【题型】解答题　【知识点】立体几何　【难度】medium
将一块边长为10cm的正方形铁片制作一个正四棱锥的容器. 同学们设计了甲、乙、丙三个不同的方案，各自裁下阴影部分，用余下的制作成正四棱锥容器罩，形如最右边的图. 甲和丙是去制作有盖的容器罩，乙是去制作无盖的容器罩. 假设加工过程中铁片损失忽略不计. 设甲、乙、丙中白色的四个等腰三角形的底边分别是 \(x\)、\(m\)、\(n\).

(1) 请你选择其中的某一个方案，而且只需选一个方案（选择超过一个方案的，按第一个方案处理）. 你选择的方案是 \underline{\quad\quad}，求解以下2个问题：

\ding{172} 求出所选方案相对应的棱锥的侧面积 \(S(x)\)、\(S(m)\)、\(S(n)\)；

\ding{173} 求出所选方案相对应棱锥的体积 \(V(x)\)、\(V(m)\)、\(V(n)\) 的最大值.

(2) 假设三个方案中相应的体积最大值分别记作 \(V(x)_{\max}\)、\(V(m)_{\max}\)、\(V(n)_{\max}\)，请直接写出三者的大小关系.（不写判断理由与过程）
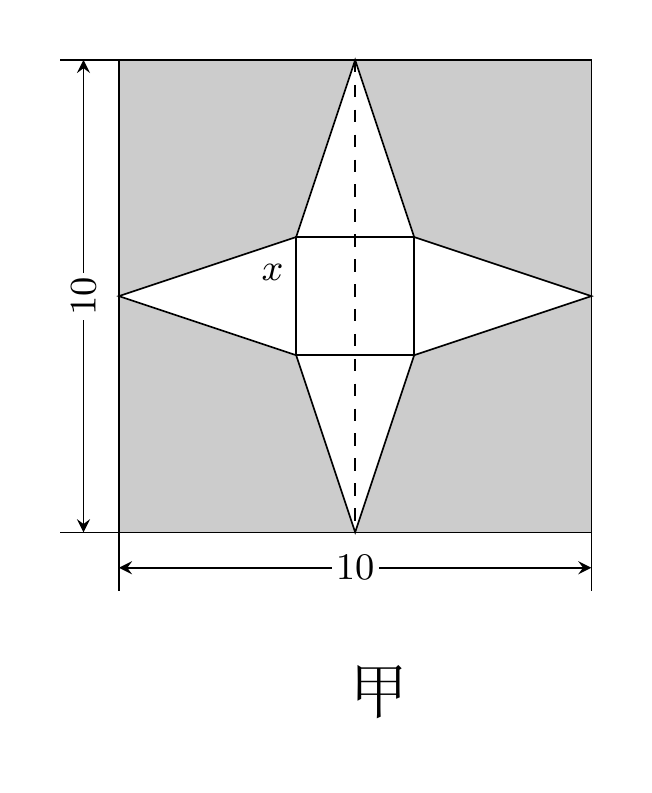
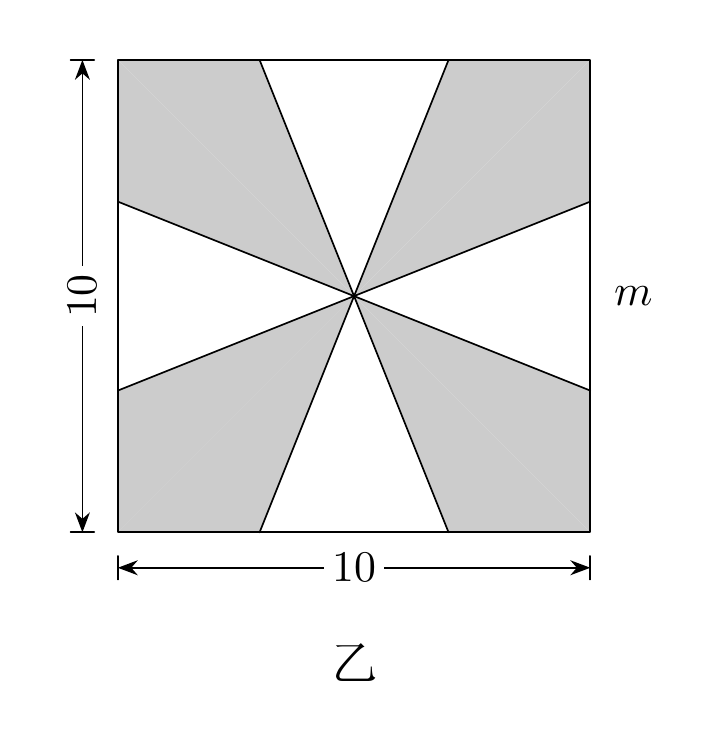
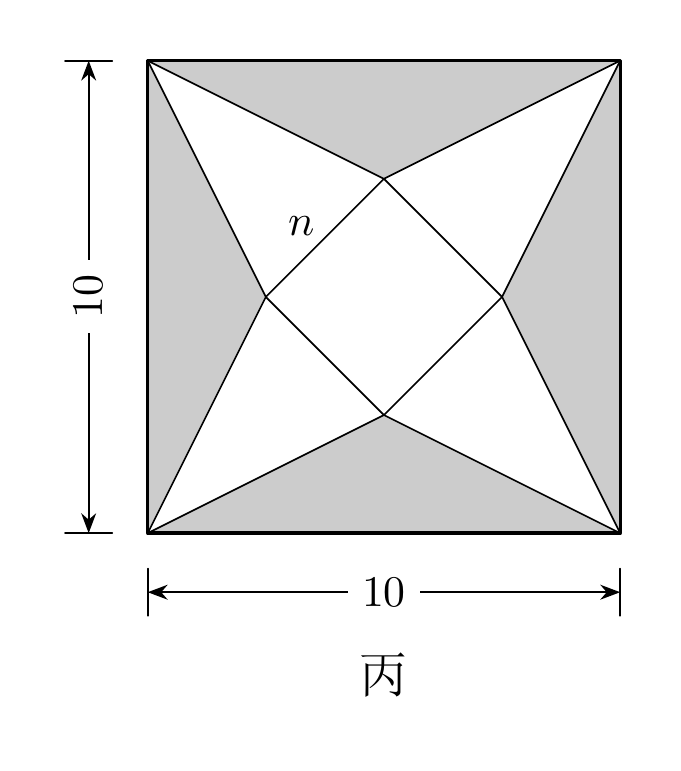
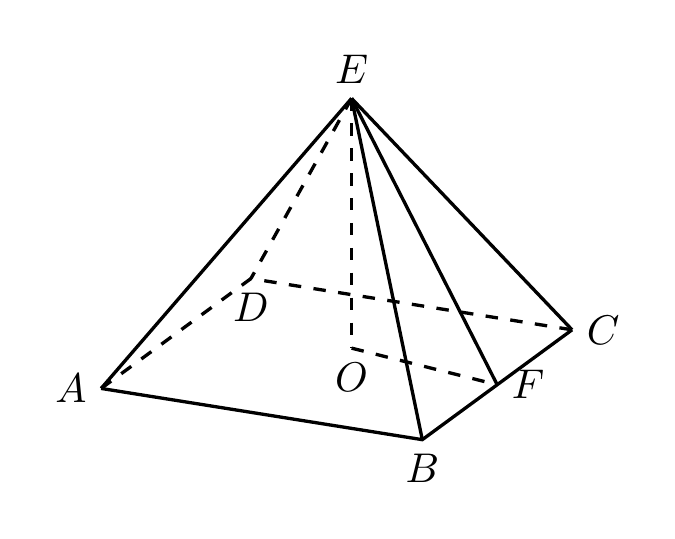
【解答】

【答案】(1) 选项见解析，\ding{172} 答案见解析；\ding{173} 答案见解析 \quad (2) \(V(m)_{\max} > V(n)_{\max} > V(x)_{\max}\)

【解析】(1) 选择甲方案：
\ding{172}  \(S(x) = \frac{1}{2}x \cdot 5 \cdot \left(5 - \frac{x}{2}\right) \cdot 4 = 10x - x^2\ (0 < x < 5)\)；

\ding{173} 该正四棱锥的高 \(h(x) = \sqrt{\left(5 - \frac{x}{2}\right)^2 - \left(\frac{x}{2}\right)^2} = \sqrt{25 - 5x}\ (0 < x < 5)\)，

\[
\therefore V(x) = \frac{1}{3}x^2 \cdot h(x) = \frac{1}{3}x^2\sqrt{25 - 5x} = \frac{1}{3}\sqrt{25x^4 - 5x^5}\ (0 < x < 5),
\]

设 \(g(x) = 25x^4 - 5x^5\ (0 < x < 5)\)，

则 \(g'(x) = 100x^3 - 25x^4 = 25x^3(4 - x)\ (0 < x < 5)\)，

当 \(0 < x < 4\) 时，\(g'(x) > 0\)；当 \(4 < x < 5\) 时，\(g'(x) < 0\).

\(\therefore\) 函数 \(y = g(x)\) 在区间 \((0,4)\) 上严格增，在区间 \((4,5)\) 上严格减，

\(\therefore\) 当 \(x = 4\) 时，\(V(x)_{\max} = \frac{16\sqrt{5}}{3}\).

选择乙方案：
\ding{172} \(S(m) = \frac{1}{2}m \cdot 5 \cdot 4 = 10m\ (0 < m < 10)\)；

\ding{173}  该正四棱锥的高 \(h(m) = \sqrt{5^2 - \left(\frac{m}{2}\right)^2} = \sqrt{25 - \frac{m^2}{4}}\ (0 < m < 10)\)，

\[
\therefore V(m) = \frac{1}{3}m^2 \cdot h(m) = \frac{1}{3}m^2\sqrt{25 - \left(\frac{m}{2}\right)^2} = \frac{1}{6}\sqrt{100m^4 - m^6}\ (0 < m < 10),
\]

设 \(g(m) = 100m^4 - m^6\ (0 < m < 10)\)，

则 \(g'(m) = 400m^3 - 6m^5 = 2m^3(200 - 3m^2)\ (0 < m < 10)\)，

当 \(0 < m < \frac{10\sqrt{6}}{3}\) 时，\(g'(m) > 0\)；当 \(\frac{10\sqrt{6}}{3} < m < 10\) 时，\(g'(m) < 0\).

\(\therefore\) 函数 \(y = g(m)\) 在区间 \(\left(0,\frac{10\sqrt{6}}{3}\right)\) 上严格增，在区间 \(\left(\frac{10\sqrt{6}}{3},10\right)\) 上严格减，

\(\therefore\) 当 \(m = \frac{10\sqrt{6}}{3}\) 时，\(V(m)_{\max} = \frac{1000\sqrt{3}}{27}\).
选择丙方案：
\ding{172} \(S(n) = \frac{1}{2}n\left(5\sqrt{2} - \frac{n}{2}\right) \cdot 2 = -n^2 + 10\sqrt{2}n\ (0 < n < 5\sqrt{2})\)，

\ding{173} 该正四棱锥的高 \(h(n) = \sqrt{\left(5\sqrt{2} - \frac{n}{2}\right)^2 - \left(\frac{1}{2}n\right)^2} = \sqrt{50 - 5\sqrt{2}n}\ (0 < n < 5\sqrt{2})\)，

\[
V(n) = \frac{1}{3}n^2\sqrt{50 - 5\sqrt{2}n} = \frac{1}{3}\sqrt{50n^4 - 5\sqrt{2}n^5}\ (0 < n < 5\sqrt{2}),
\]

令 \(f(n) = 50n^4 - 5\sqrt{2}n^5\)，则 \(f'(n) = 200n^3 - 25\sqrt{2}n^4 = 25\sqrt{2}n^3(4\sqrt{2} - n)\)，

当 \(0 < n < 4\sqrt{2}\) 时，\(f'(n) > 0\)；当 \(4\sqrt{2} < n < 5\sqrt{2}\) 时，\(f'(n) < 0\).

所以函数 \(y = f(n)\) 在区间 \((0,4\sqrt{2})\) 上严格增，在区间 \((4\sqrt{2},5\sqrt{2})\) 上严格减，

所以当 \(n = 4\sqrt{2}\) 时，\(V(n)_{\max} = \frac{32\sqrt{10}}{3}\).

(2) 甲乙丙中总面积一样，由于乙的方案是不需要盖，所以相应的侧面积多了，因此凭直觉猜想乙的体积最大，可以猜想：\(V(m)_{\max} > V(n)_{\max} > V(x)_{\max}\).